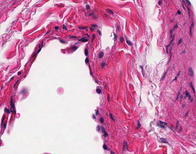
Tumor epithelial tissue: no
Tumor-associated stroma tissue: no
Normal tissue: yes